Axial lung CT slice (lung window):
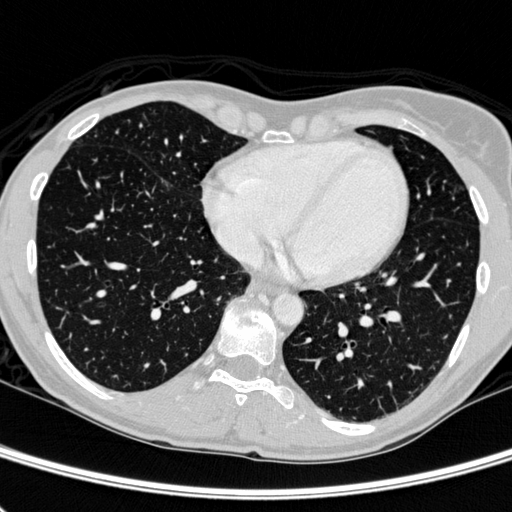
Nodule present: no